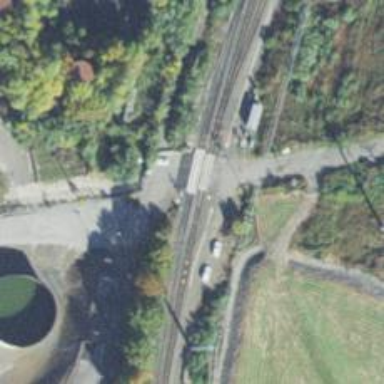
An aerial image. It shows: Railway siding with rails.